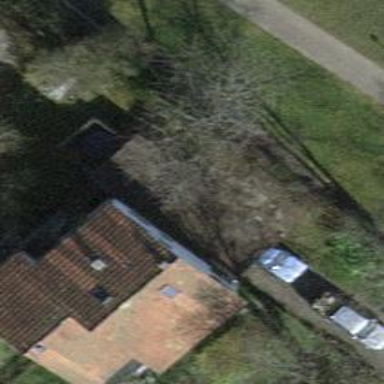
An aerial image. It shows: Detached building.